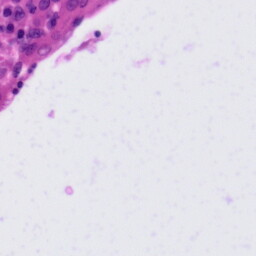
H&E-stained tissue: Tonsil